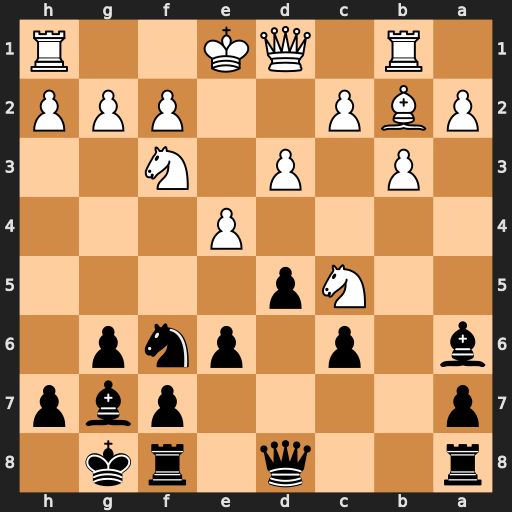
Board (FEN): r2q1rk1/p4pbp/b1p1pnp1/2Np4/4P3/1P1P1N2/PBP2PPP/1R1QK2R
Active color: b
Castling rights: K
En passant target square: -
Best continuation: Qa5+ Qd2 Qxc5